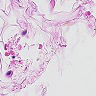
Metastatic tissue present: no